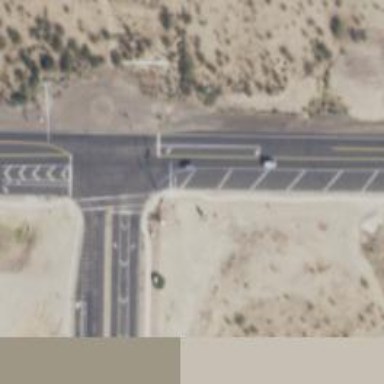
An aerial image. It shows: Solid stop line on the road marking.